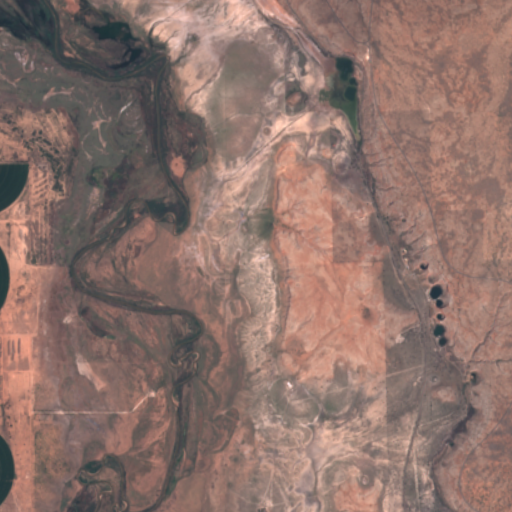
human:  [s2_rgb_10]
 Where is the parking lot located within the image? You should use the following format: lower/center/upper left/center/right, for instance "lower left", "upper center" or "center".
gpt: The parking lot is located in the upper center of the image.
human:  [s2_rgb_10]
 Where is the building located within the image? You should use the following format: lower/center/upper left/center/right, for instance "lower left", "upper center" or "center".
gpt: The building is located in the center right of the image.
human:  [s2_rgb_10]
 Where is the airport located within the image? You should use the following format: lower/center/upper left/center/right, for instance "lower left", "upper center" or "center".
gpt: There is no airport in the image.